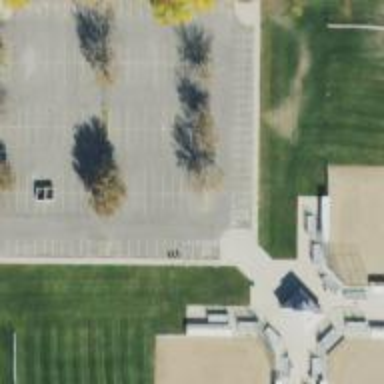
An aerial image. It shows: Parking space.